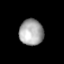
Tissue: lung
Cell type: Endothelial cells
Senescence score: 0.5839
Nuclear area (px): 617
Mean DAPI intensity: 165.327